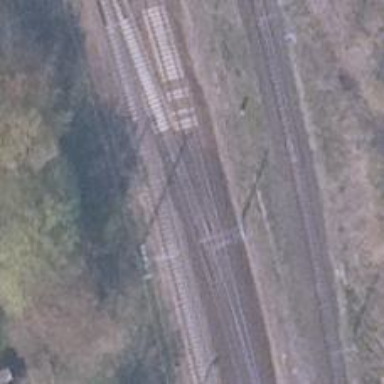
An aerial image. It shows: Railway with electrified contact lines.